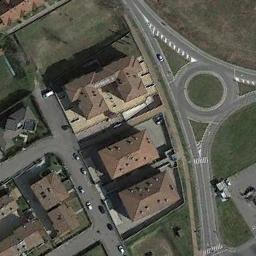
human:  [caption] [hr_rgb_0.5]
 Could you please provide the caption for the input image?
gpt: The roundabout is on the grass next to buildings .

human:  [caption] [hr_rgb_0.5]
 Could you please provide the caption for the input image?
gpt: The roundabout with three exits and entrances is next to the residential area .

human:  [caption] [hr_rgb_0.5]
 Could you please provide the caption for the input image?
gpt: There are several moving vehicles on the road at the roundabout, There are several buildings and some trees and some lawns around the roundabout .

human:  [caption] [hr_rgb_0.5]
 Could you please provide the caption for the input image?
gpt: There are several buildings beside the roundabout .

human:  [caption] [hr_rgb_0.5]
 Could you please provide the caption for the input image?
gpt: There are brown buildings and green lawns beside the roundabout .